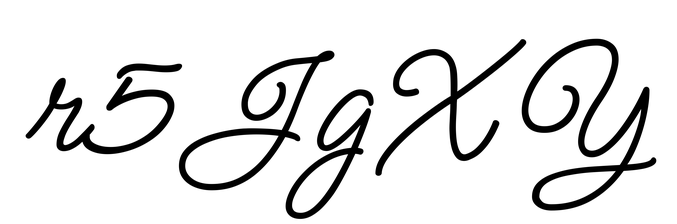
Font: MeowScript-Regular